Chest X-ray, AP view. Patient: 16 years old, sex F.
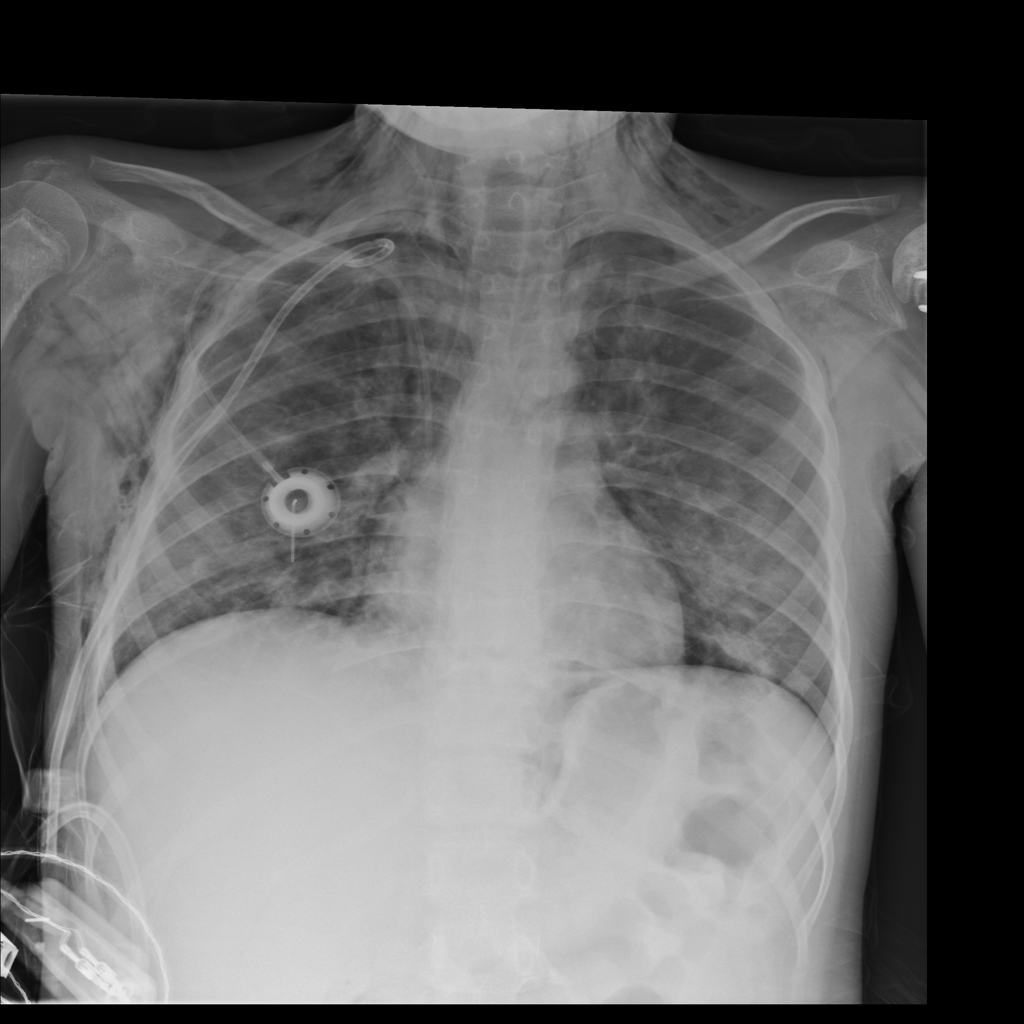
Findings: Emphysema, Pneumothorax